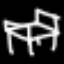
Label: bed